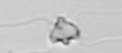
Label: Chaetoceros_didymus